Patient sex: M
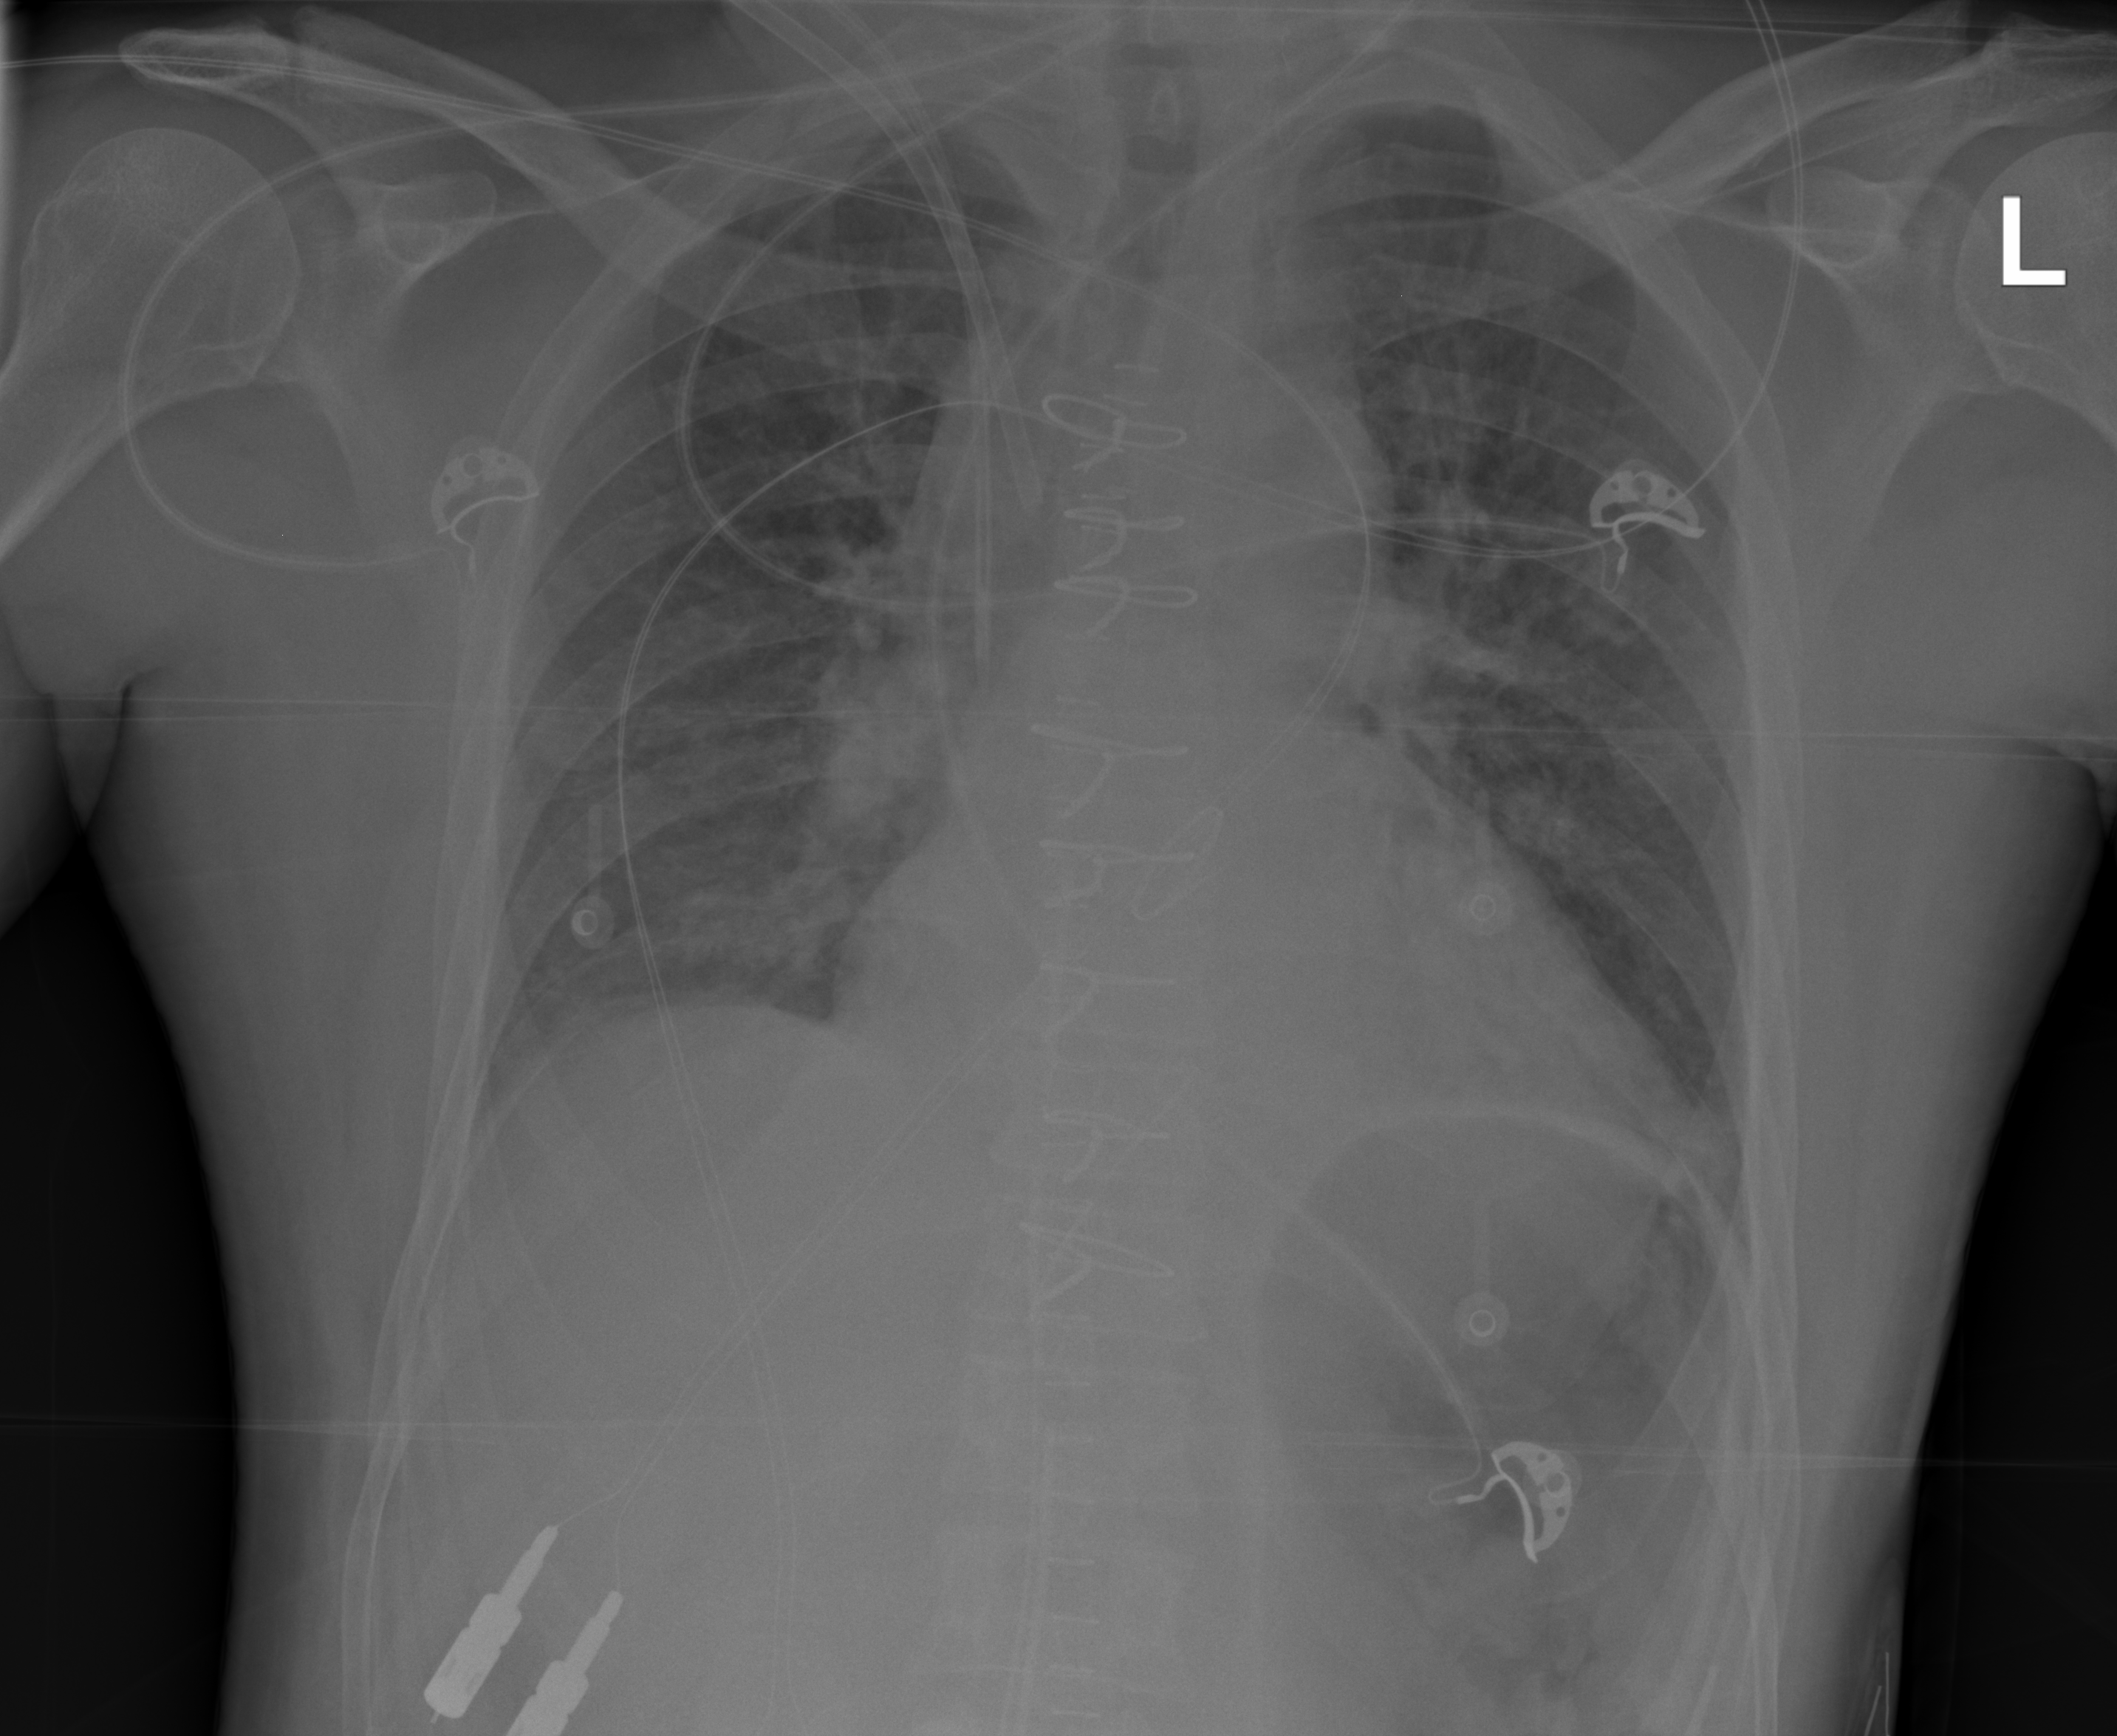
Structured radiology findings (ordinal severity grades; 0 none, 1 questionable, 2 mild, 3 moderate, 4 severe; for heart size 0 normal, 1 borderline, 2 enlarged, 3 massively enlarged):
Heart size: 2
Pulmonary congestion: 2
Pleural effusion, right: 1
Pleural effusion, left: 0
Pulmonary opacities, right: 2
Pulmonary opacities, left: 2
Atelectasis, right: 2
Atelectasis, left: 2